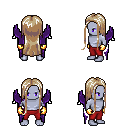
a pixel art fantasy rpg character, male body template, dark elf, purple skin, purple wings, red pants, white blonde extra-long hairstyle, gold gloves, four views (front, back, left, right), 2x2 character sprite sheet, small pixel art, hard edges, no anti-aliasing